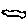
Label: cloud